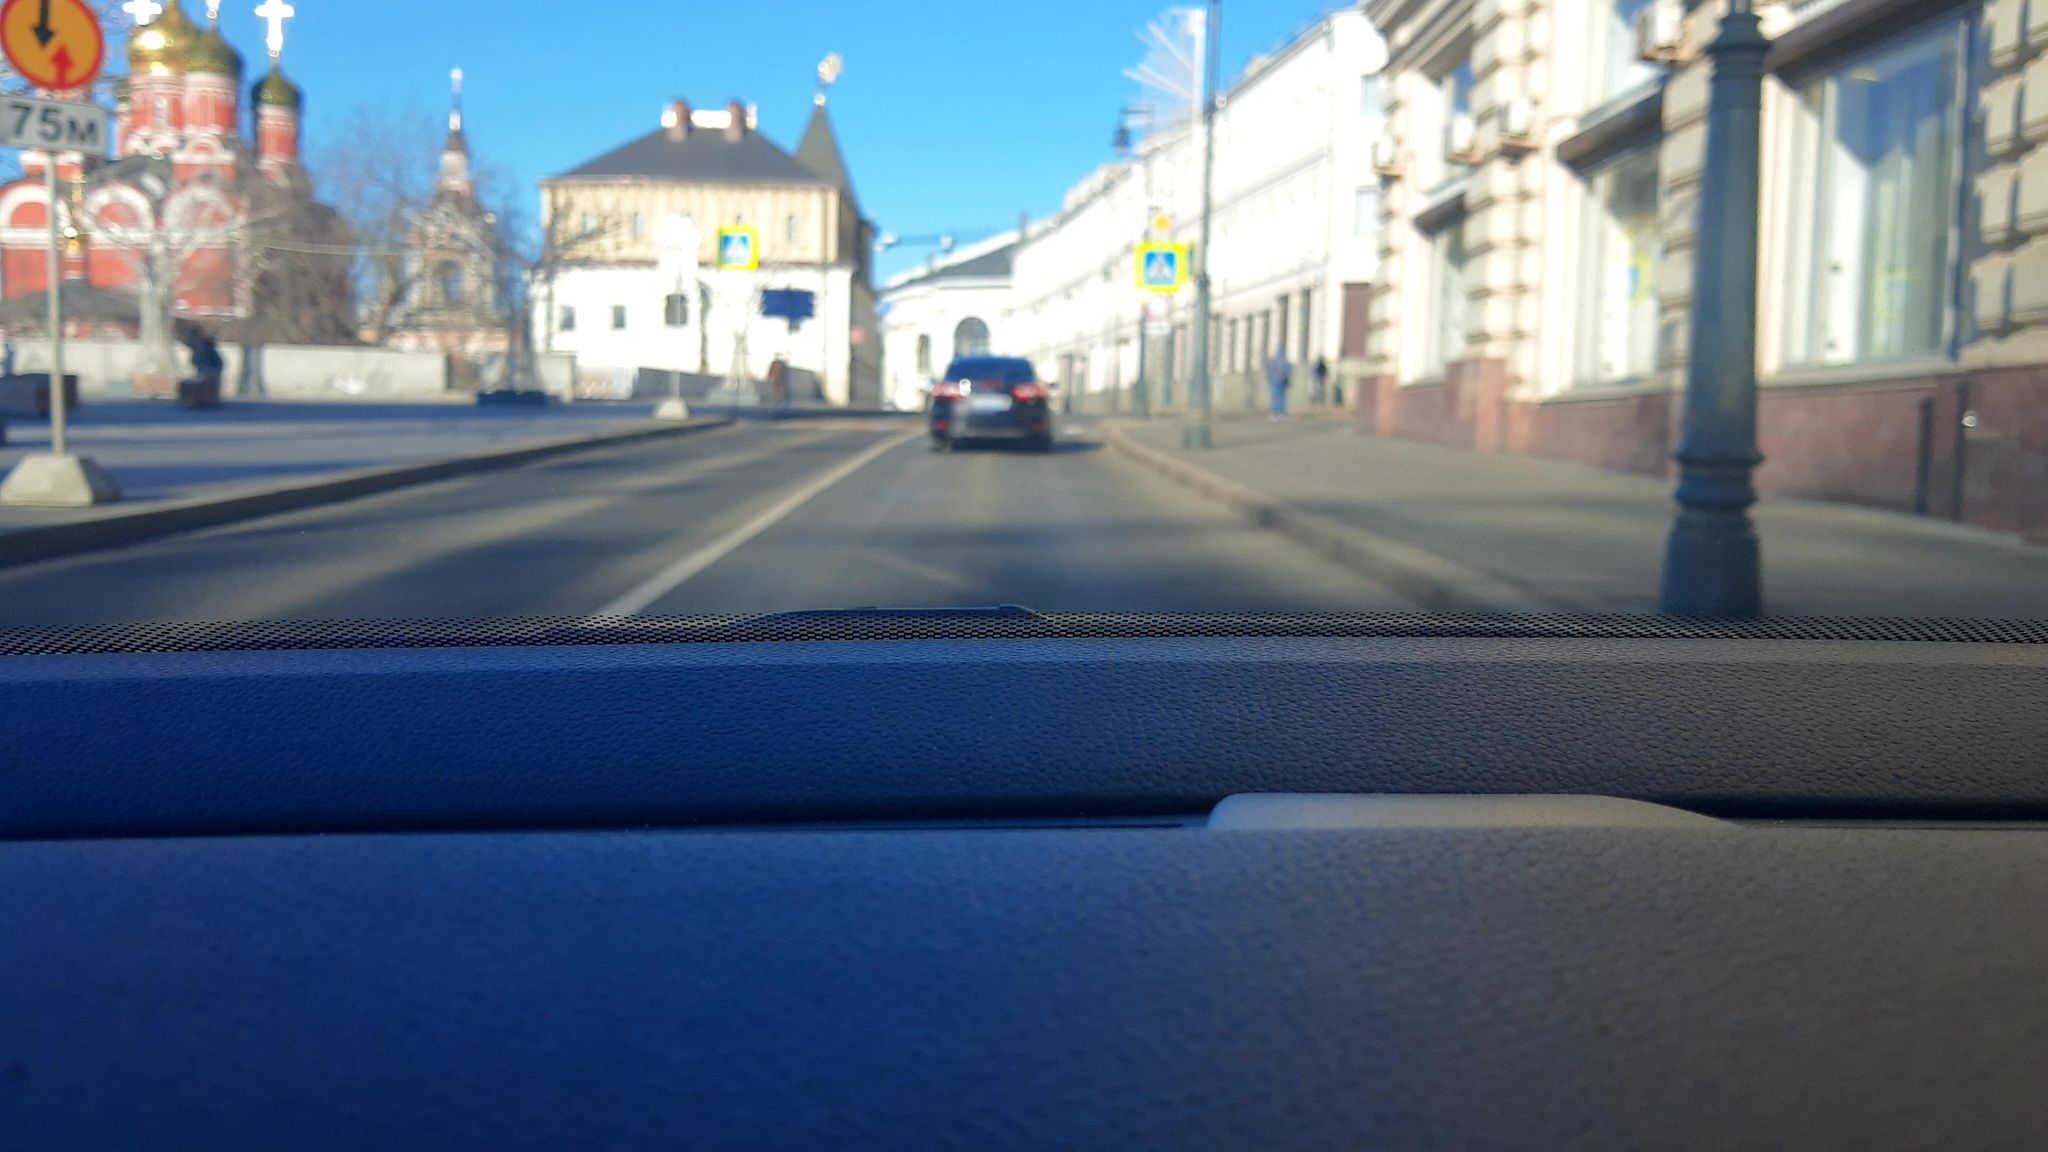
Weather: clear
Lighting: day
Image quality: slightly poor
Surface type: driving surface
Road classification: footway
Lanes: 3
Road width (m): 3.5
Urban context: urban centre
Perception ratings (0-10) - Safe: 4.69, Lively: 5.26, Beautiful: 4.7, Boring: 8.37, Depressing: 4.95, Wealthy: 7.83